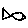
Label: fish